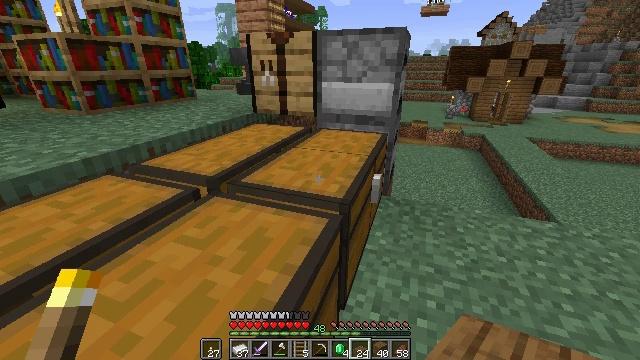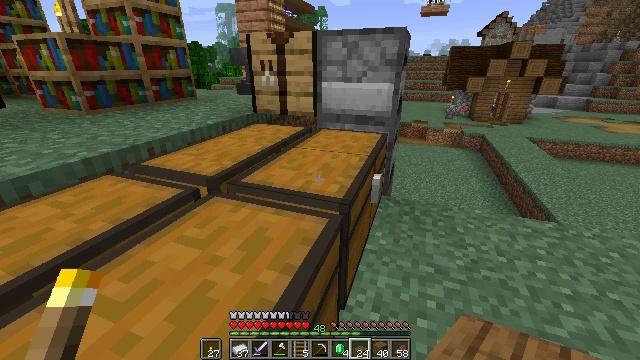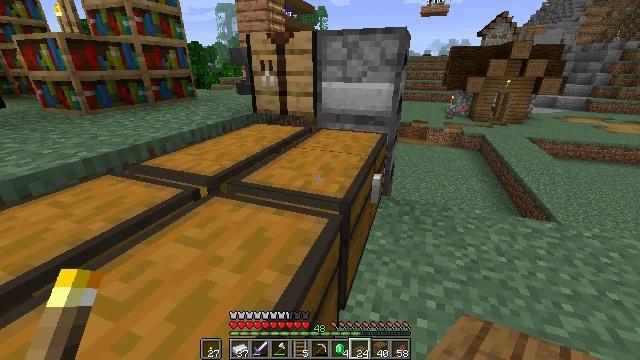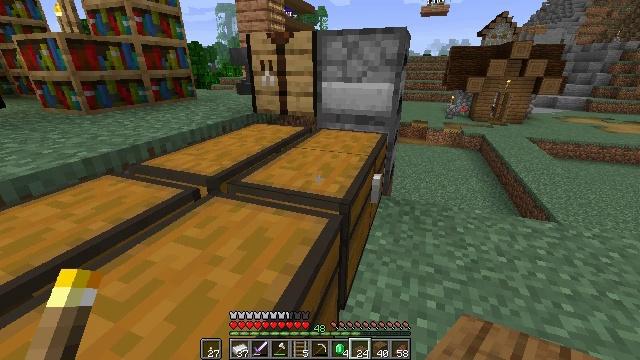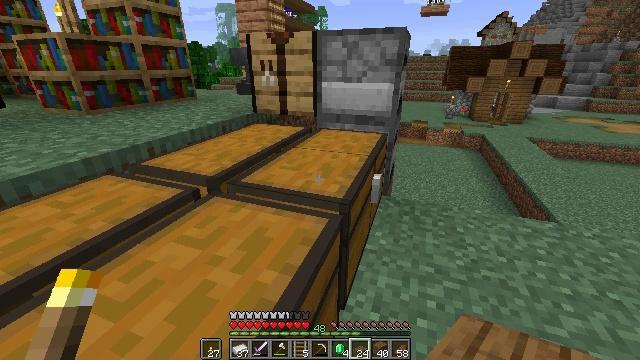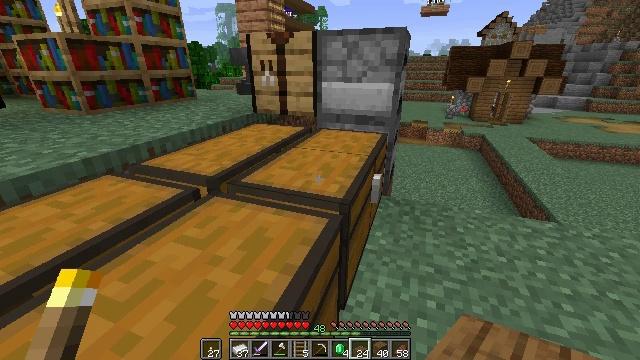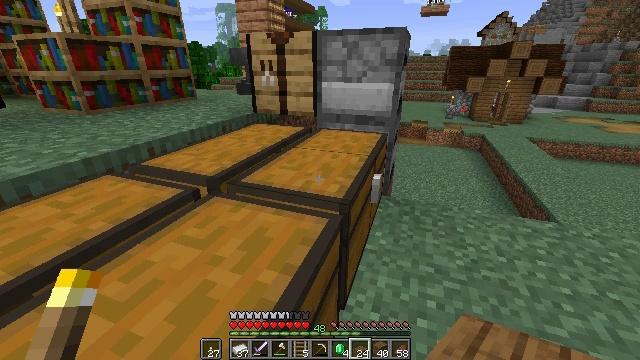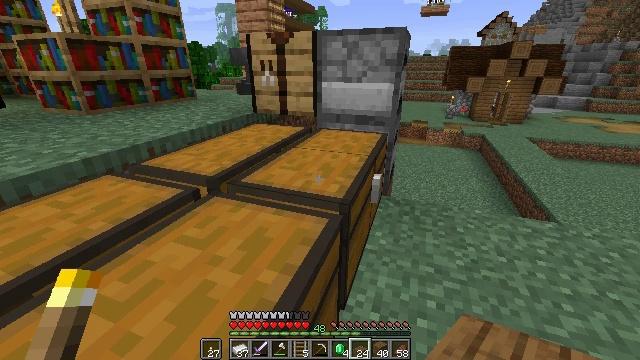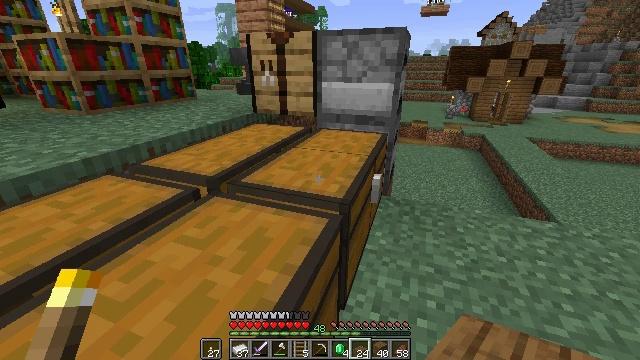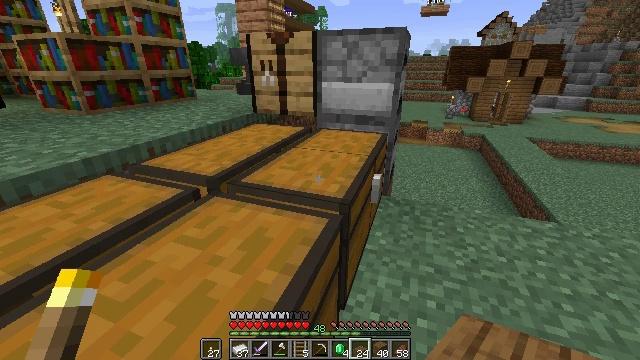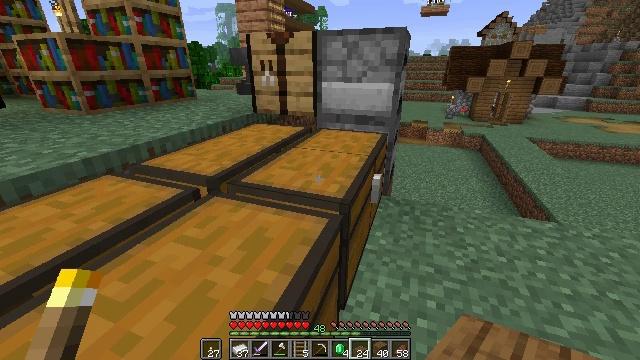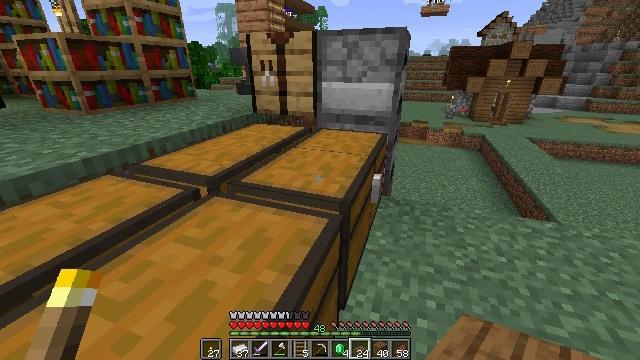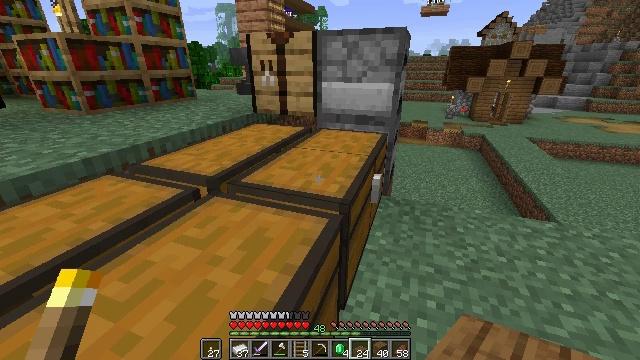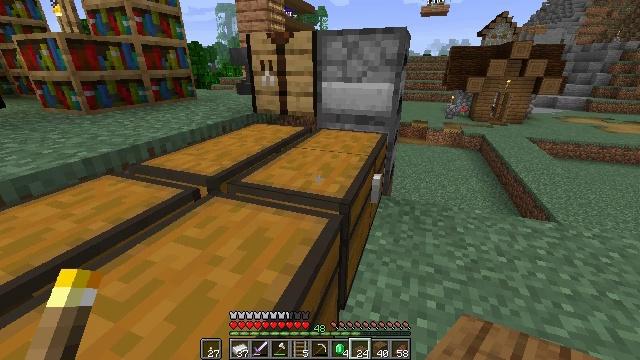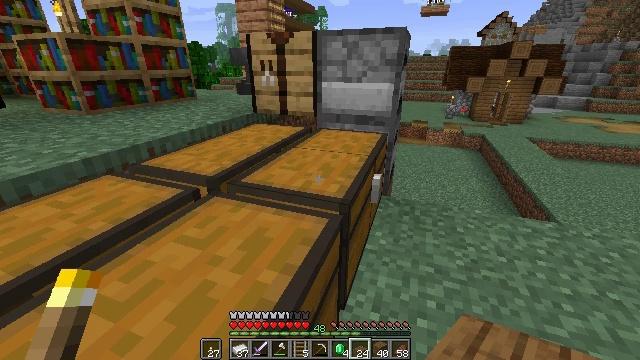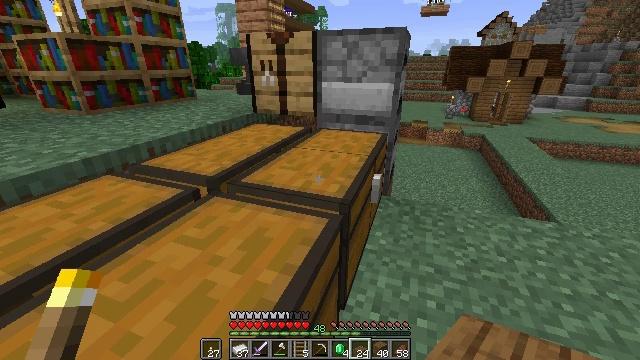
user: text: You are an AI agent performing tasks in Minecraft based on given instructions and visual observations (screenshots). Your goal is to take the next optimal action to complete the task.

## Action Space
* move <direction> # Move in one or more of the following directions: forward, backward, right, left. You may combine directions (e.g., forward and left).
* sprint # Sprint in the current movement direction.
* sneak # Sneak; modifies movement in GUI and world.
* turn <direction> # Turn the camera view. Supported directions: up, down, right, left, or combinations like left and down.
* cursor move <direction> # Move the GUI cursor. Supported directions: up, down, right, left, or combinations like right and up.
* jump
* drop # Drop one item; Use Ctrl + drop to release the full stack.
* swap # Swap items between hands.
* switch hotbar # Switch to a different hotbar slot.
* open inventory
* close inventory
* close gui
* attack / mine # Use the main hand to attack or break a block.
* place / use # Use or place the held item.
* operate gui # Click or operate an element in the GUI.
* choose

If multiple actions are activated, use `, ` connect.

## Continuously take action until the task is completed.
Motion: motion action
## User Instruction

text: Remove a spruce slab from the inventory.
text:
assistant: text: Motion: no_op
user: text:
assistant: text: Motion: no_op
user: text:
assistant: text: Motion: no_op
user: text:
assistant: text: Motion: no_op
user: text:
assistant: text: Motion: no_op
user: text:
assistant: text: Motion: no_op
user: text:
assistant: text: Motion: no_op
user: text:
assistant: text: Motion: no_op
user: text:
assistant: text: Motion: no_op
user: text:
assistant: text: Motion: no_op
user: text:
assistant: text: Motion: no_op
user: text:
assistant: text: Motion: no_op
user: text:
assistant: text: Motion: no_op
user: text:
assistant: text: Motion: no_op
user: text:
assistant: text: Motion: no_op
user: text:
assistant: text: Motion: no_op
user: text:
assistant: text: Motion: no_op
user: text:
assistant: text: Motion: no_op
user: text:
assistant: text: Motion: no_op
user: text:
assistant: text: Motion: no_op
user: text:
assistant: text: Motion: no_op
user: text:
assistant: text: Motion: no_op
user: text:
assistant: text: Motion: no_op
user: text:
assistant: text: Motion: no_op
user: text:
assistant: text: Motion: no_op
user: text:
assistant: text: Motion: no_op
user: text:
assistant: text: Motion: no_op
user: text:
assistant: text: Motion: no_op
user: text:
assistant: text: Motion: no_op
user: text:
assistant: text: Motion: no_op